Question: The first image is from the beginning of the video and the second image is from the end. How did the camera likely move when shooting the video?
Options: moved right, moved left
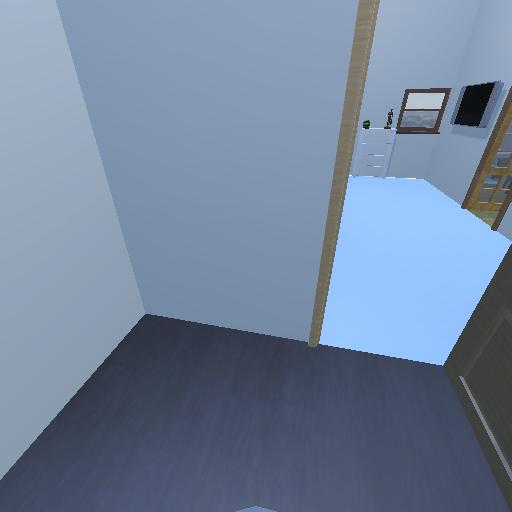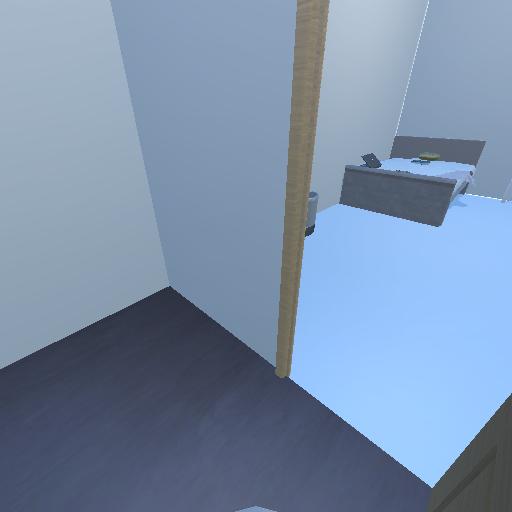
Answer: moved right